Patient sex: F
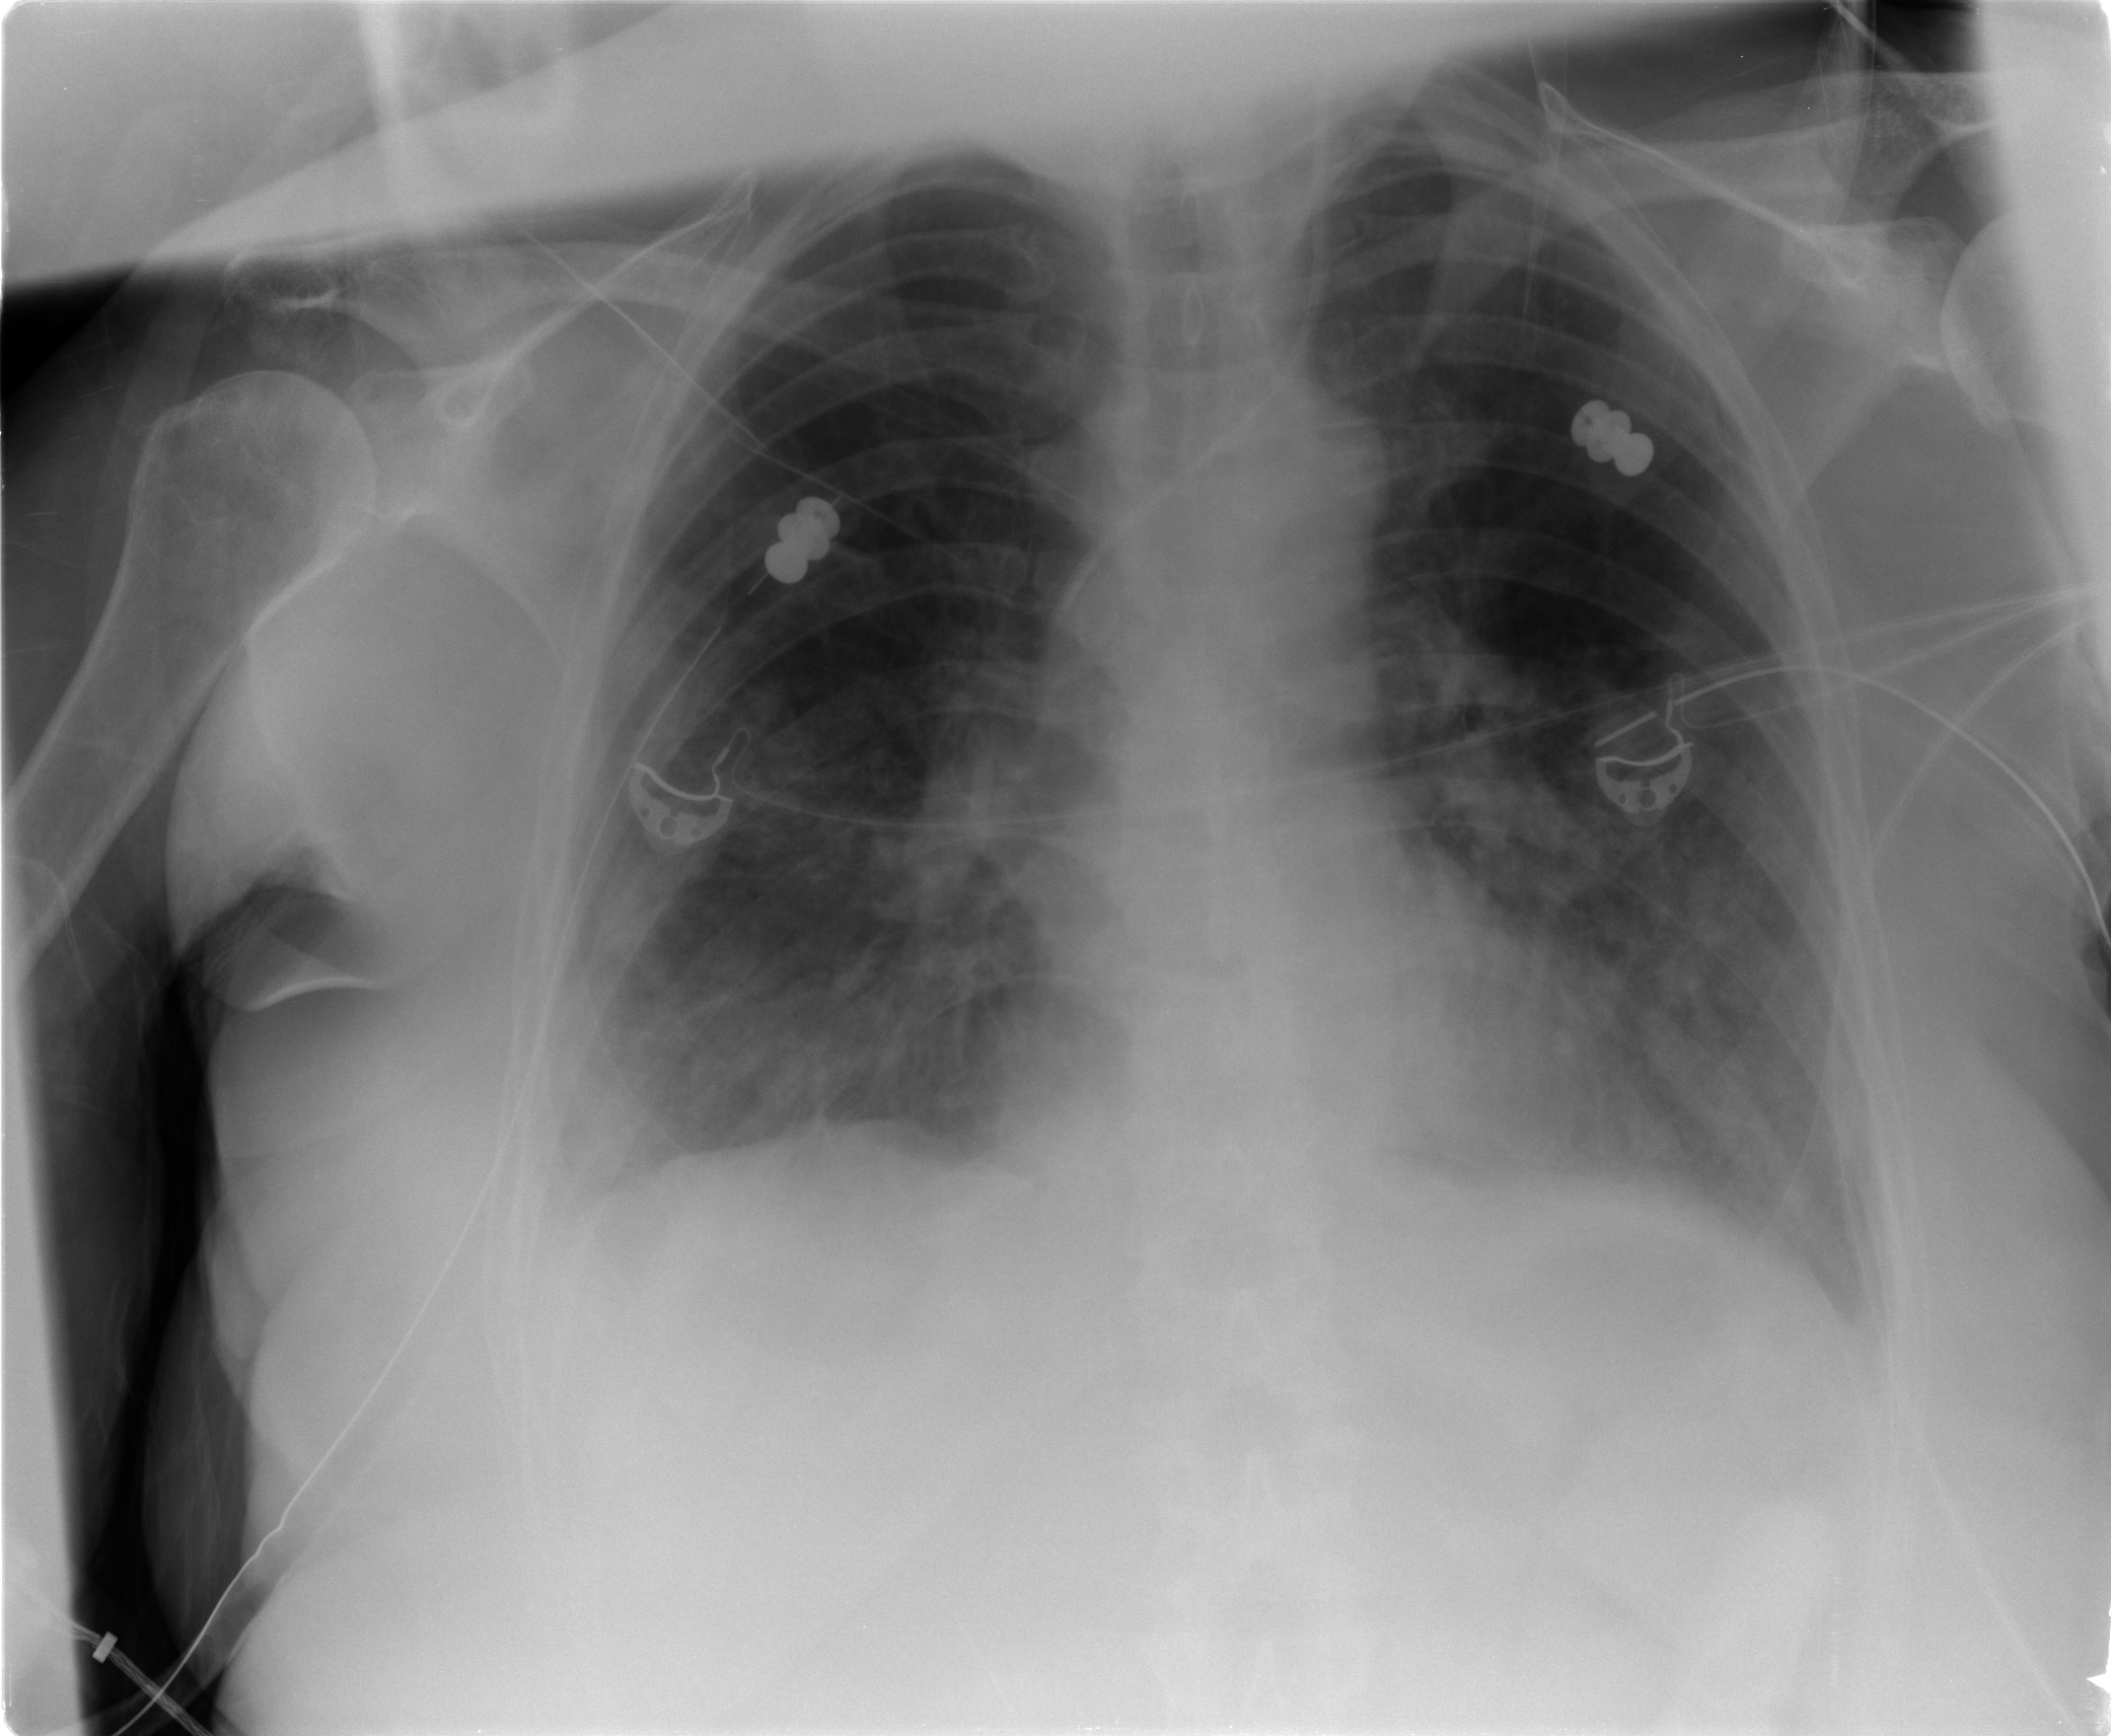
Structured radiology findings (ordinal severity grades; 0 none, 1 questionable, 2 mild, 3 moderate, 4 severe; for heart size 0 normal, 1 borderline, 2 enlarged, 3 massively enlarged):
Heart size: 0
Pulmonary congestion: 0
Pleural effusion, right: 2
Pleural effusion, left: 2
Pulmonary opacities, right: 2
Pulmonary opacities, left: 2
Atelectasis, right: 2
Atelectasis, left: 2